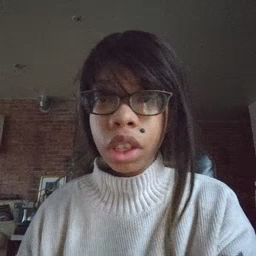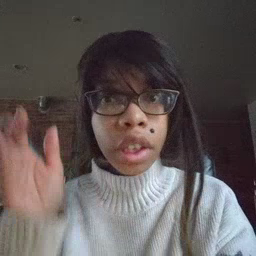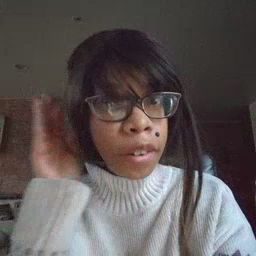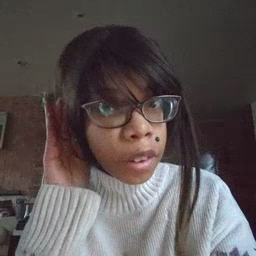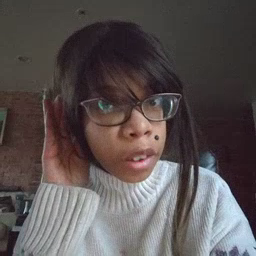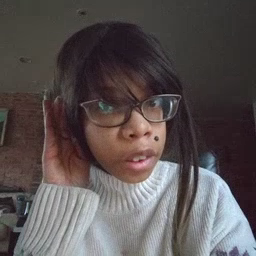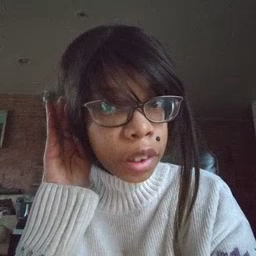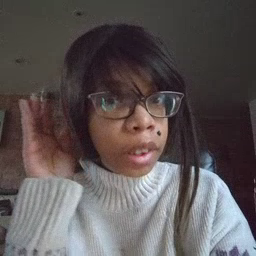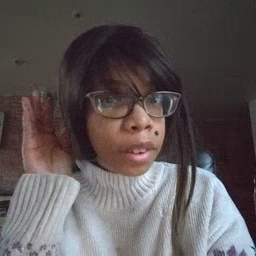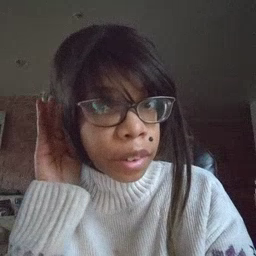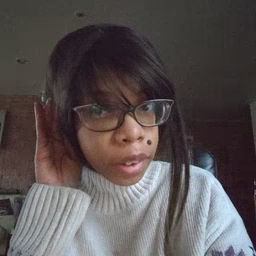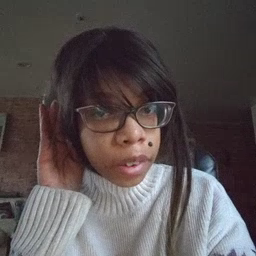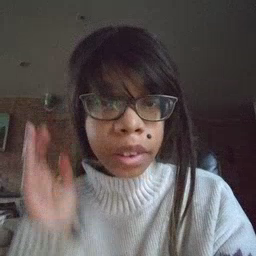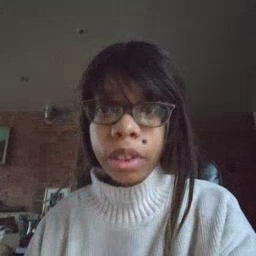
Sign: listen